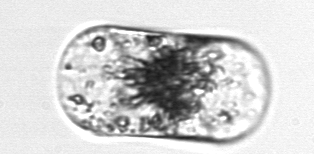
Label: Guinardia_flaccida